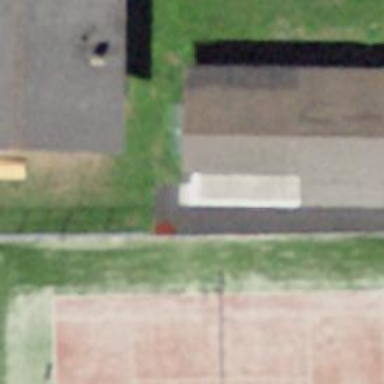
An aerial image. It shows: Fence.